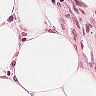
Metastatic tissue present: no